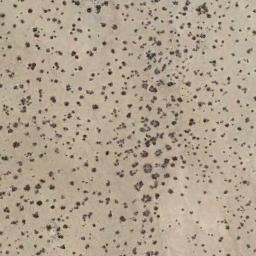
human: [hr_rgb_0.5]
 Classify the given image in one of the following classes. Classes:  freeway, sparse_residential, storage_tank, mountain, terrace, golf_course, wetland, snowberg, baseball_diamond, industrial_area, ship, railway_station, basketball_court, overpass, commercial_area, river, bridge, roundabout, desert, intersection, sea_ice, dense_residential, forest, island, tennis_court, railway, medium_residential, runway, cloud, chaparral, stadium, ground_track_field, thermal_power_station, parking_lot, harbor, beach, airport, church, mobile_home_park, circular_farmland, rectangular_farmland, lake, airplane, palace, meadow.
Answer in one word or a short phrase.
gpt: chaparral